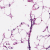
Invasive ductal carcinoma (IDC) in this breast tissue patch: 0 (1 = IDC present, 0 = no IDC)